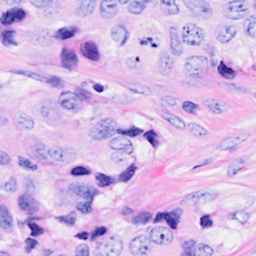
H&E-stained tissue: Breast